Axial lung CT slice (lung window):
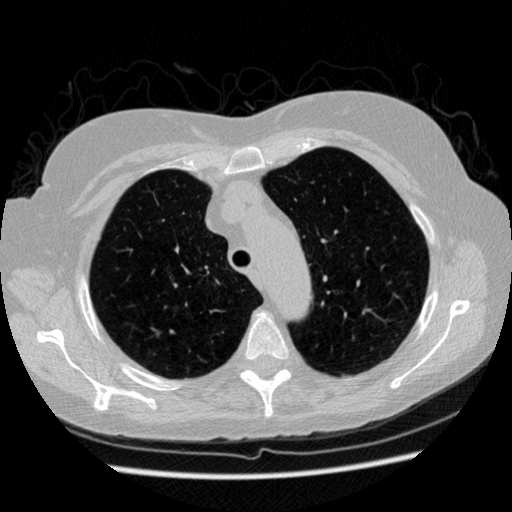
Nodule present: no